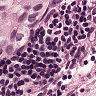
Metastatic tissue present: yes